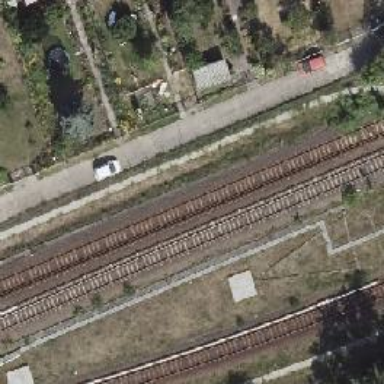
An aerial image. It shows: Rail siding with bottom electrified rail.